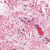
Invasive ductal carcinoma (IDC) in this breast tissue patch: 0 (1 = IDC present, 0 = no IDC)